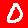
Digit: 0